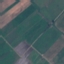
Label: Pasture